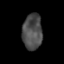
Tissue: lung
Cell type: T cells
Senescence score: 0.2354
Nuclear area (px): 692
Mean DAPI intensity: 76.808